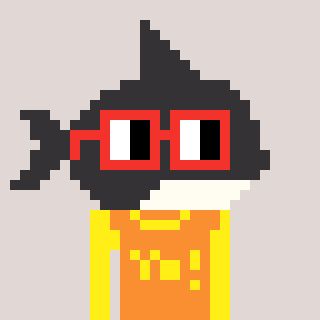
a pixel art character with square red glasses, a orca-shaped head and a orange-colored body on a warm background